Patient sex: M
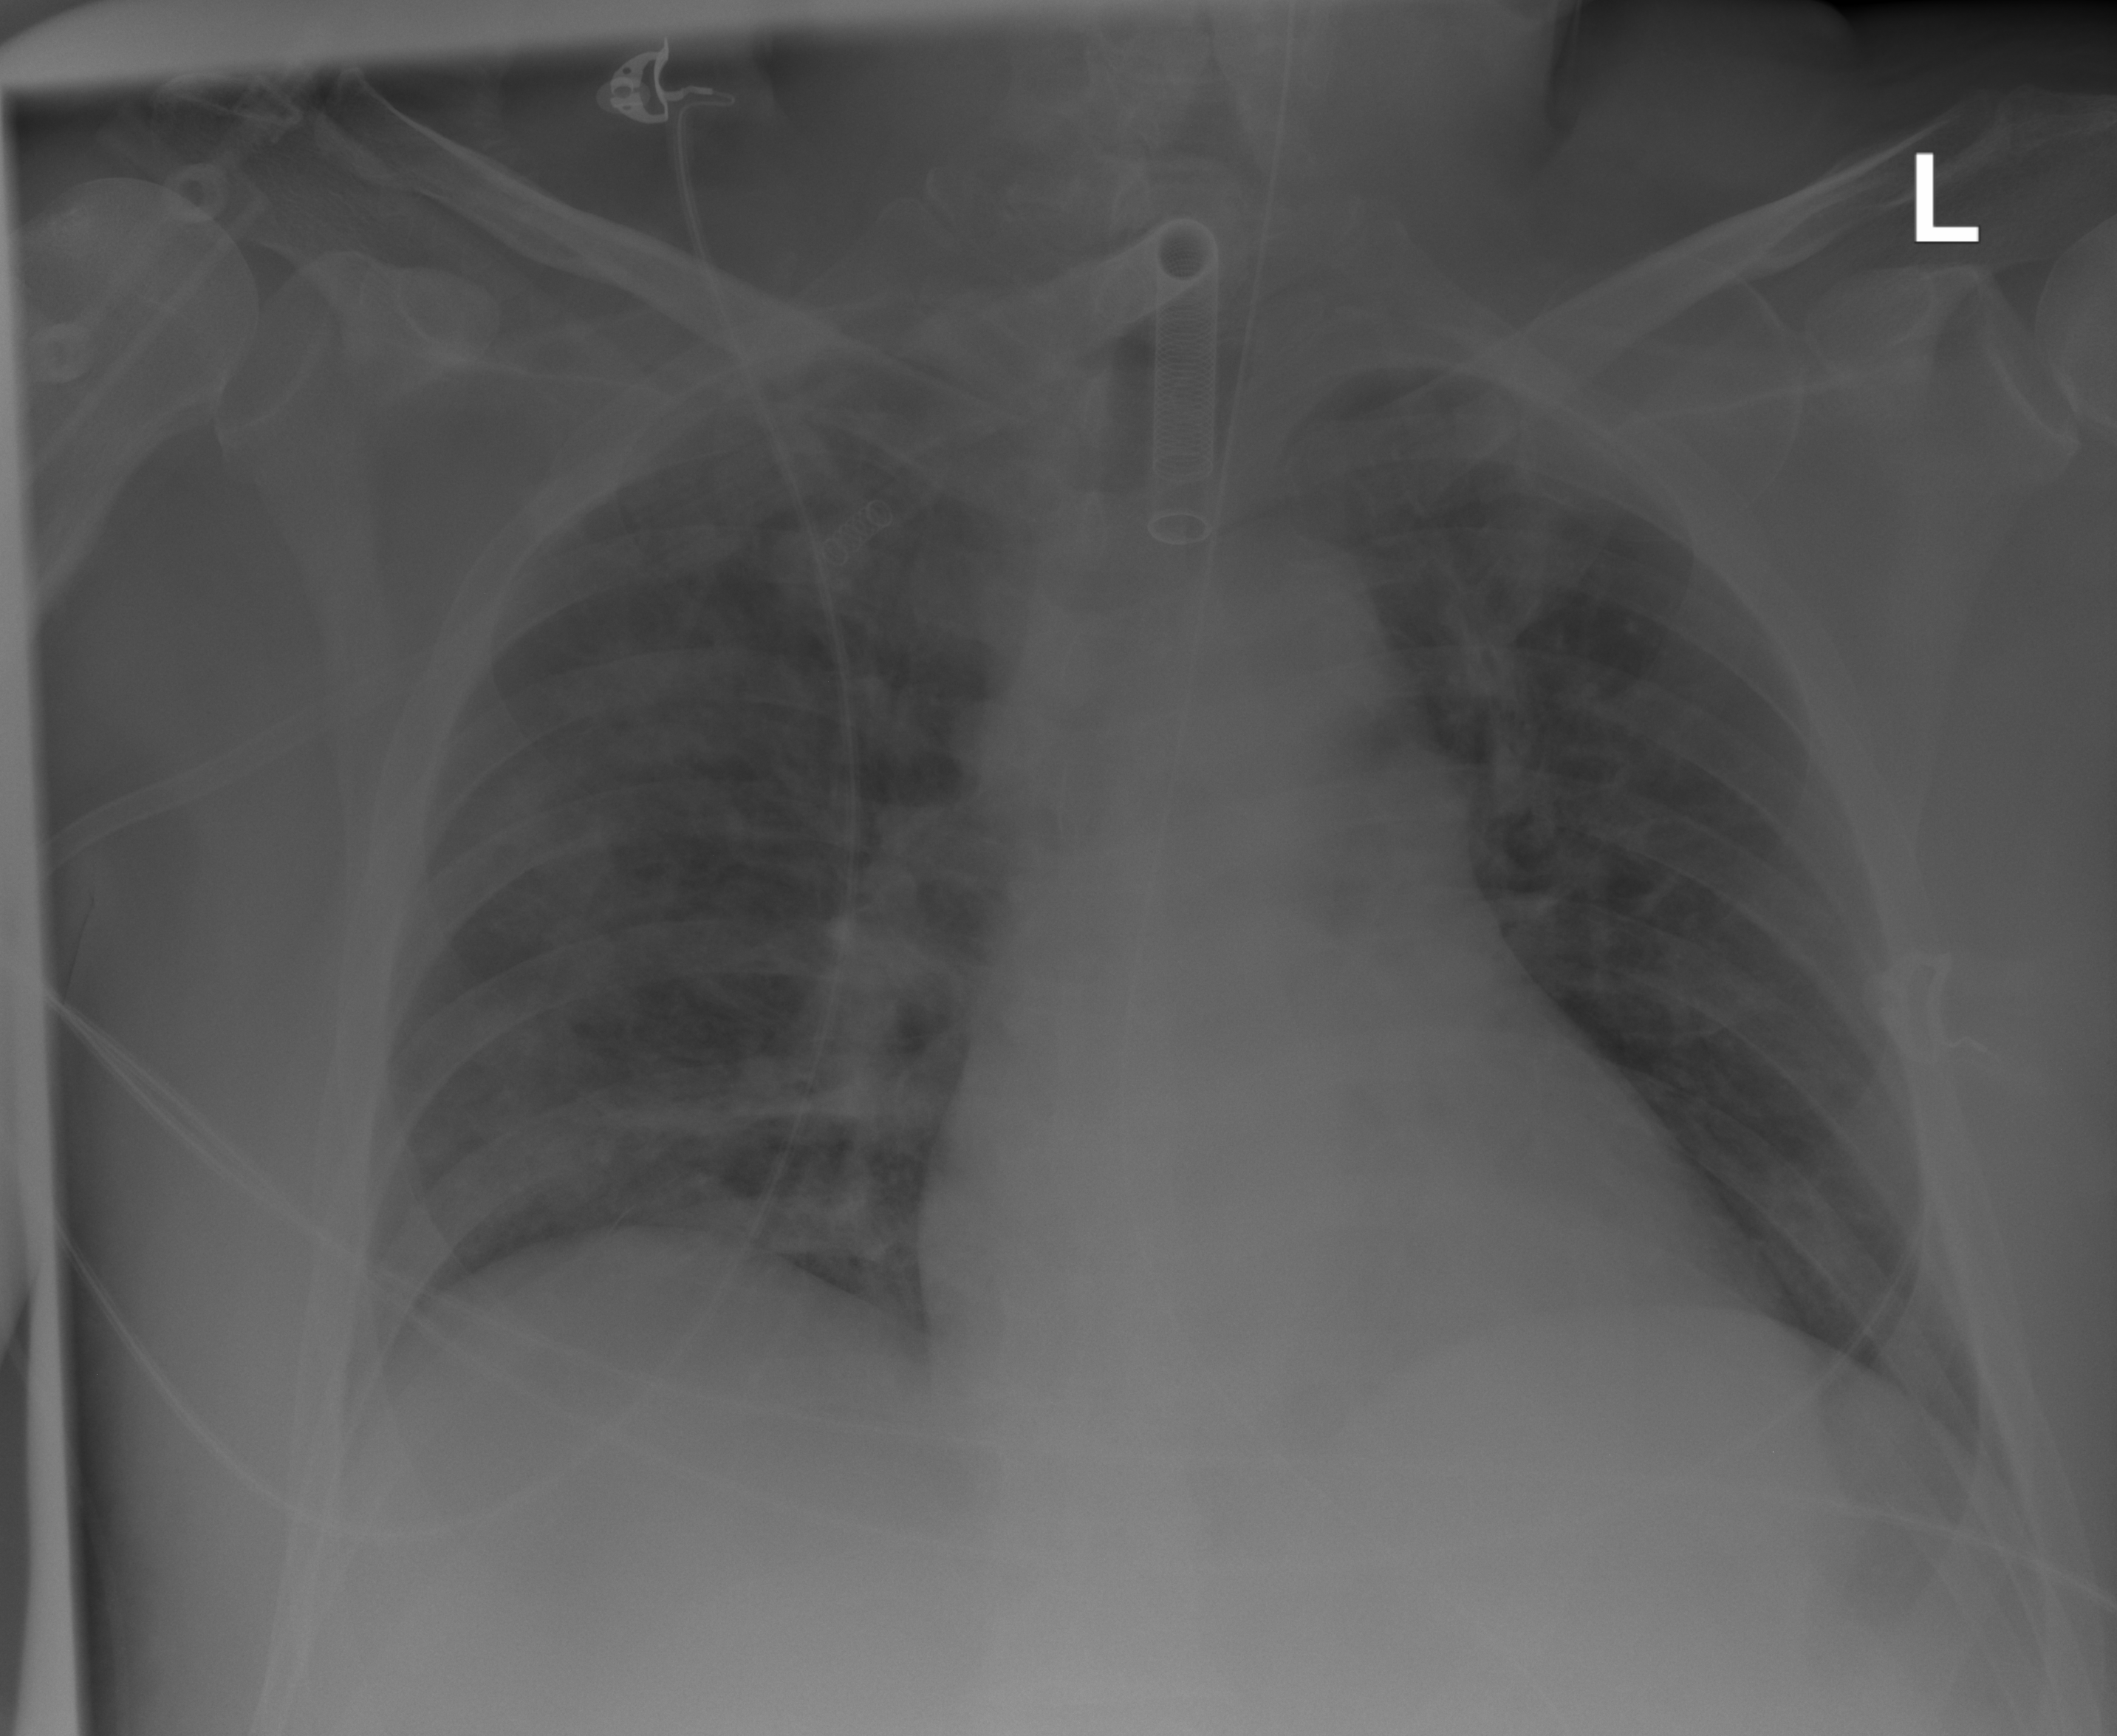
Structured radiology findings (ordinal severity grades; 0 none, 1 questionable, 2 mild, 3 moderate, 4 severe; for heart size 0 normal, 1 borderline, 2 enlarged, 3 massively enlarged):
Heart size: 2
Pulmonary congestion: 0
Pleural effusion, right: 0
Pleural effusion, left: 0
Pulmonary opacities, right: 2
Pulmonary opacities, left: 1
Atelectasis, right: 0
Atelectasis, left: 0